Field crop: maize
Growth stage: 1
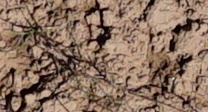
Species: lolium